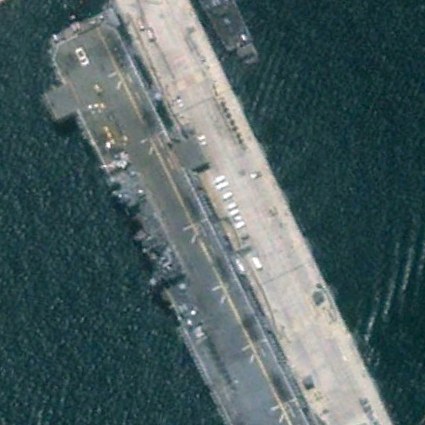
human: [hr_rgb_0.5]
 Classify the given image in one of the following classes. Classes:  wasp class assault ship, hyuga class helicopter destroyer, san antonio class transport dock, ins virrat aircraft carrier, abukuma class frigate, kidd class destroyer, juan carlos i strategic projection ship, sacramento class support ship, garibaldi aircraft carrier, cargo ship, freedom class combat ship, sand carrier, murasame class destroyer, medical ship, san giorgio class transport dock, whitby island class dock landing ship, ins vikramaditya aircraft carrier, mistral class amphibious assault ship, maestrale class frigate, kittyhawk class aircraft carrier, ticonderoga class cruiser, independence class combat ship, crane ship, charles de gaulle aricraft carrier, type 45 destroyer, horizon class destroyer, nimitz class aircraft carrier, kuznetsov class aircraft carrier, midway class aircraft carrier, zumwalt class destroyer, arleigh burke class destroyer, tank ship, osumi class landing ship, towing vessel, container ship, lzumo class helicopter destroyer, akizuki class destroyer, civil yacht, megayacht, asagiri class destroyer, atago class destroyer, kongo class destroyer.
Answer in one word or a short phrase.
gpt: Wasp class assault ship